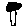
Label: tree